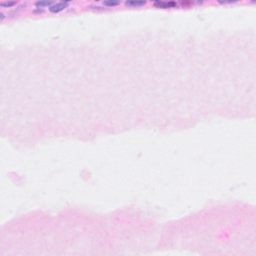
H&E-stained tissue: Breast